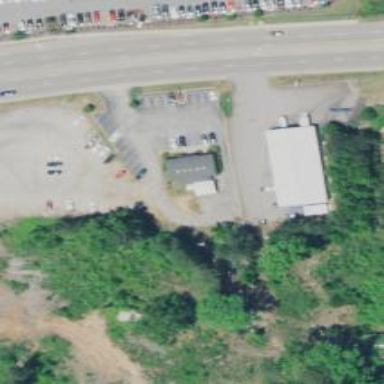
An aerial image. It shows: Car rental facility.